Aerial crown-view tile of a tropical tree (Barro Colorado Island, Panama), acquired 20250715:
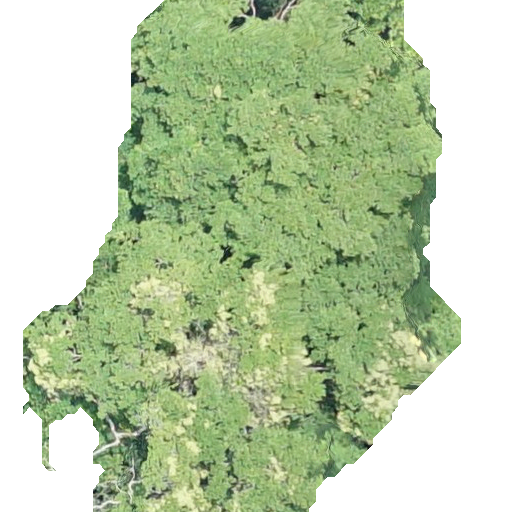
Species: Terminalia amazonia
GBIF accepted scientific name: Terminalia amazonica
Crown area: 297.896 m²